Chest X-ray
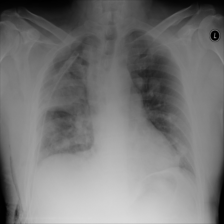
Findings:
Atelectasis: negative
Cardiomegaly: negative
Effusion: negative
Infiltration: negative
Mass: positive
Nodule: negative
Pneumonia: negative
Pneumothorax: positive
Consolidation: negative
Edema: negative
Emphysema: negative
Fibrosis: negative
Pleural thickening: negative
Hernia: negative